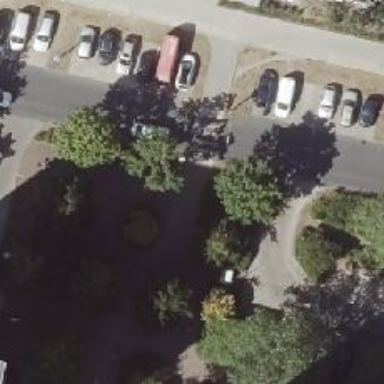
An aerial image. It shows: Concrete sidewalk that functions as footway.